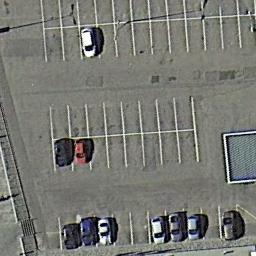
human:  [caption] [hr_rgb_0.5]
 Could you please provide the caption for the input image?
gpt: Many cars are in the parking lot .

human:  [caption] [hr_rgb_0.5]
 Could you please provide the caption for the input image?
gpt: The parking lot has several parked cars but some parking spaces are still empty .

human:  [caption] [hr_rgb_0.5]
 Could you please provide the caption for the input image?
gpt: There are some cars on the parking lot .

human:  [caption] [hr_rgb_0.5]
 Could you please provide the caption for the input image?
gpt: About half of the parking space in the parking lot is occupied .

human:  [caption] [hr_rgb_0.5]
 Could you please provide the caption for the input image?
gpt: There are several cars on the parking lot .